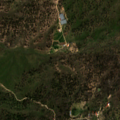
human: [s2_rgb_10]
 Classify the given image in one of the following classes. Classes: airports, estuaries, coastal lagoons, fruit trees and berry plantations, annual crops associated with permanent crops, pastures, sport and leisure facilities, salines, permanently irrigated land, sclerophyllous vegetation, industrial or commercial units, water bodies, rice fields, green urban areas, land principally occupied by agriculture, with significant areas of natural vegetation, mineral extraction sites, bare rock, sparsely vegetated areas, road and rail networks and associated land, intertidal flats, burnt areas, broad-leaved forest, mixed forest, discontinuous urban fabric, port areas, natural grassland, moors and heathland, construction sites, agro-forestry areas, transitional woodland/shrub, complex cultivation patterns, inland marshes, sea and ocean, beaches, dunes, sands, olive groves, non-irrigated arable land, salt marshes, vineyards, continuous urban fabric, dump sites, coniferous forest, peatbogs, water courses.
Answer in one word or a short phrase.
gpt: pastures, agro-forestry areas, broad-leaved forest